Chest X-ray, PA view. Patient: 31 years old, sex F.
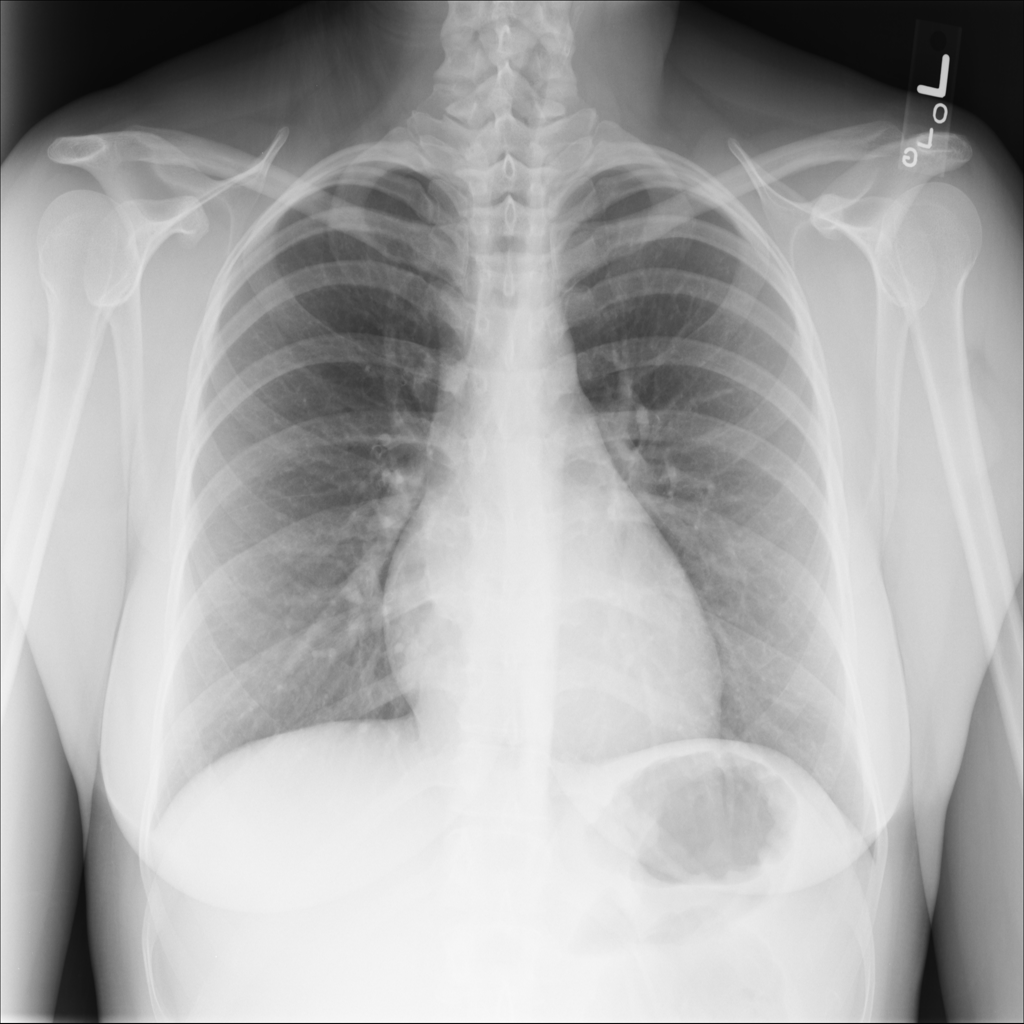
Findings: No Finding